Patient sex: M
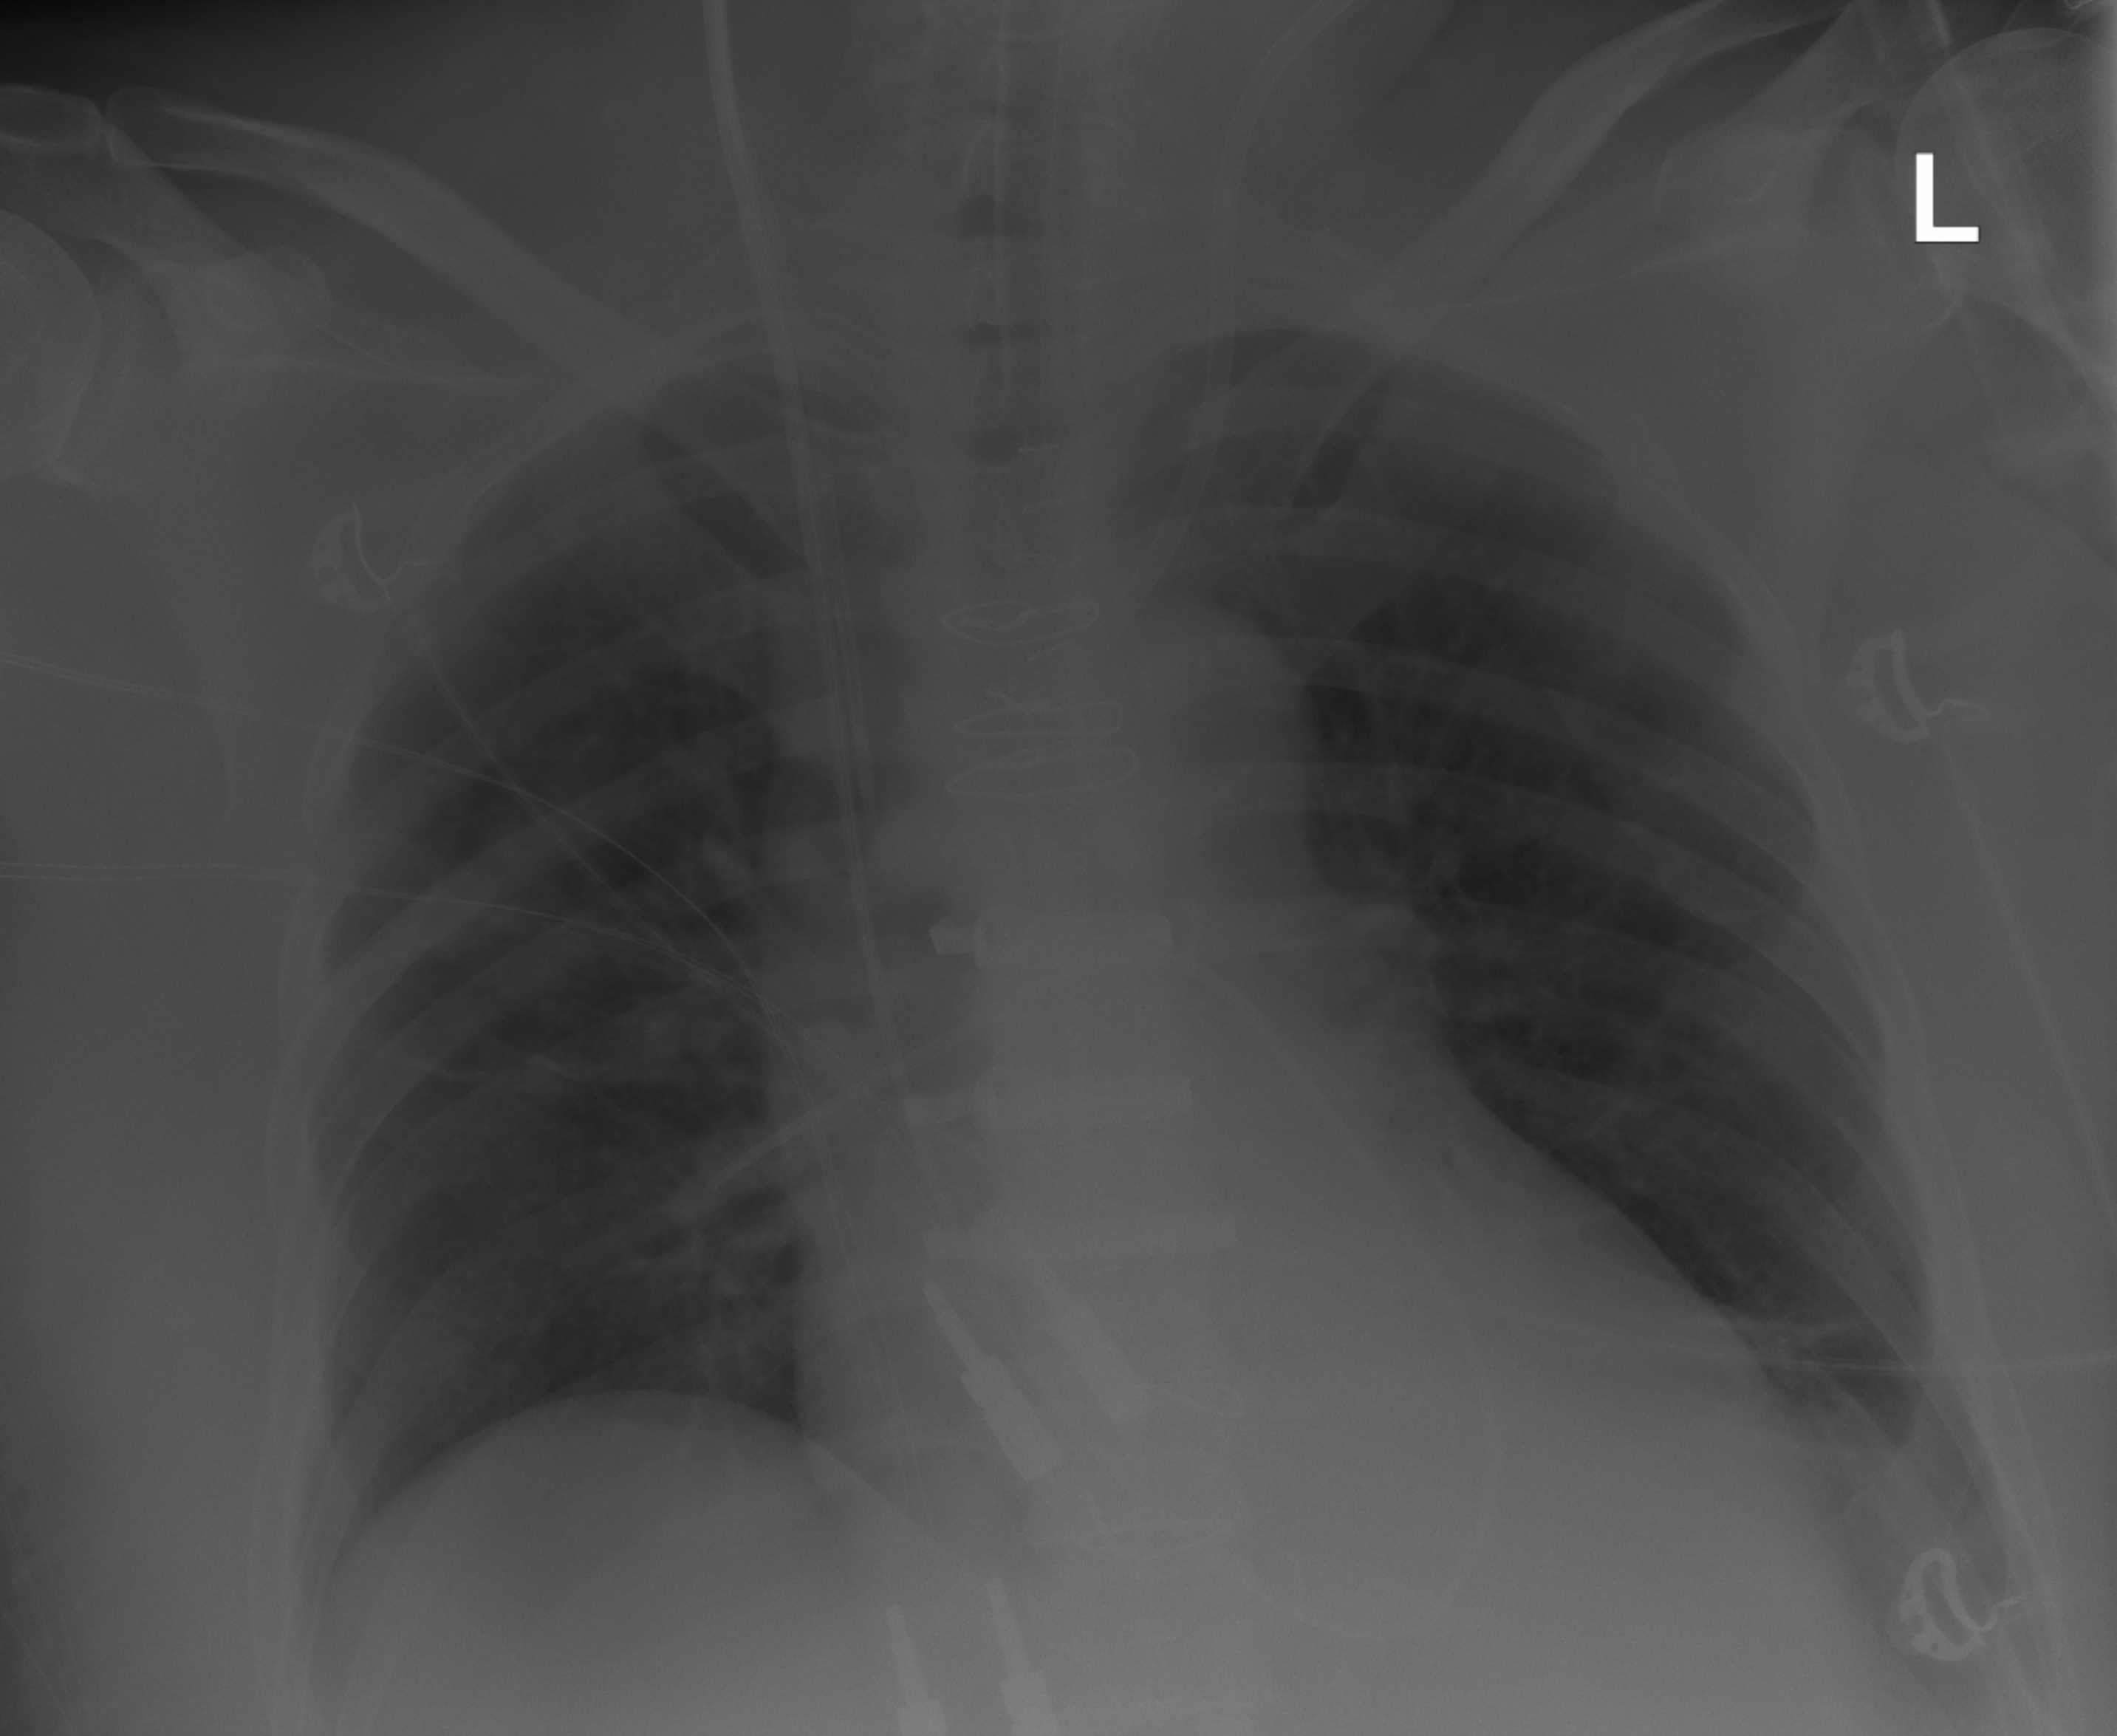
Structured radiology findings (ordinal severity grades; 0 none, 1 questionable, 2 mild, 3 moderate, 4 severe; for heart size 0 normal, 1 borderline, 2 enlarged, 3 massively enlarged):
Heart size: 2
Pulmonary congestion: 0
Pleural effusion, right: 0
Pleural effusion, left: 2
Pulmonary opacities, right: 0
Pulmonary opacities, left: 0
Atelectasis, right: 2
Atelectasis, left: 2